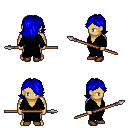
a pixel art fantasy rpg character, male body template, human, tanned skin, gray robe, red pants, blue swoop hairstyle, brown shoes, spear, four views (front, back, left, right), 2x2 character sprite sheet, small pixel art, hard edges, no anti-aliasing